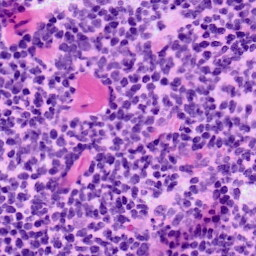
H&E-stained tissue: LymphNode